Question: I am working on learning how to use InfoPath and I don't know what's going on.
If you, look at the screenshot attached you can see that there isn't a publish button only the 'Save a snapshot' one. Yet everywhere I read there should be a button in the list with the Print, Save & Send, etc yet I don't see one and you can see in the screenshot that it's not there.
Any idea what I'm missing?

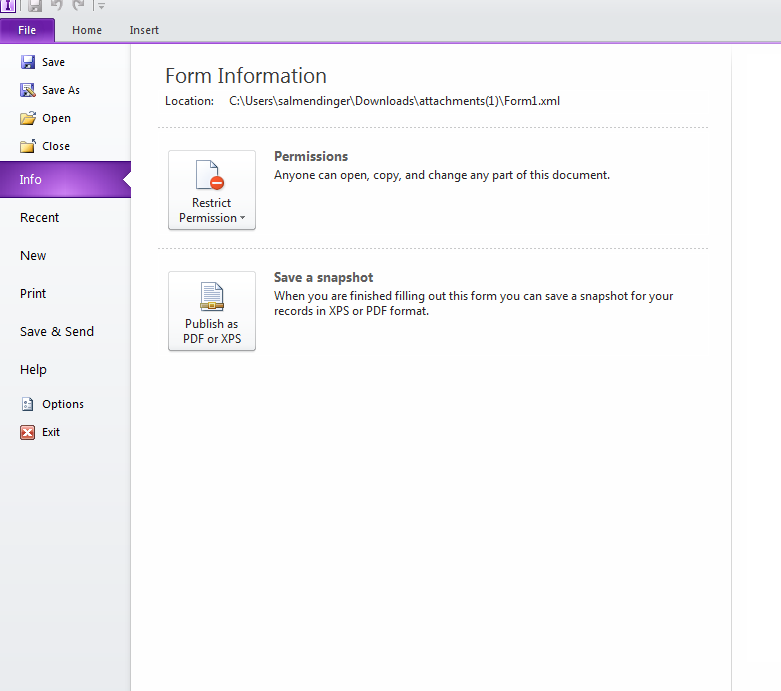
Answer: That's because you opened the form template in , i.e. in Preview of an XML data form created on the basis of that XSN form template.
Instead of double-clicking on the file in Windows Explorer, right click it and choose option (instead of to open in Infopath Filler) to open it in .
Or open and choose on ribbon > > ...